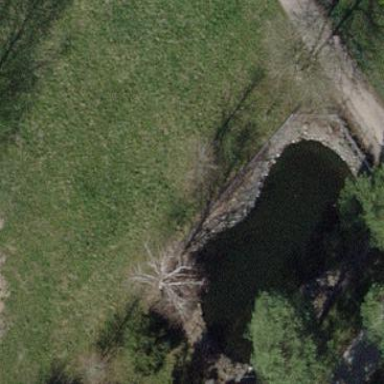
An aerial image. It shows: Pond with natural water.